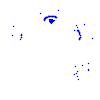
Particle: pion